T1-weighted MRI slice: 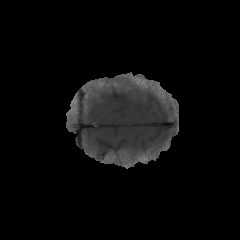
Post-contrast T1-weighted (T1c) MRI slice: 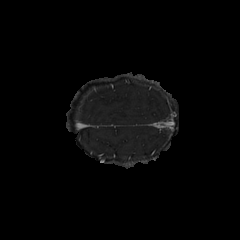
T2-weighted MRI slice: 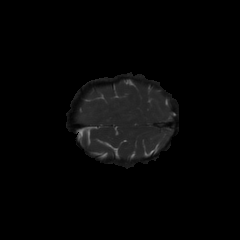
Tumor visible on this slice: no